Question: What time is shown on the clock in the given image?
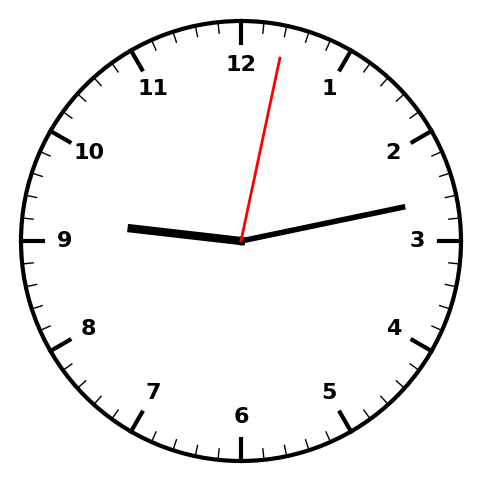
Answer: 09:13:02